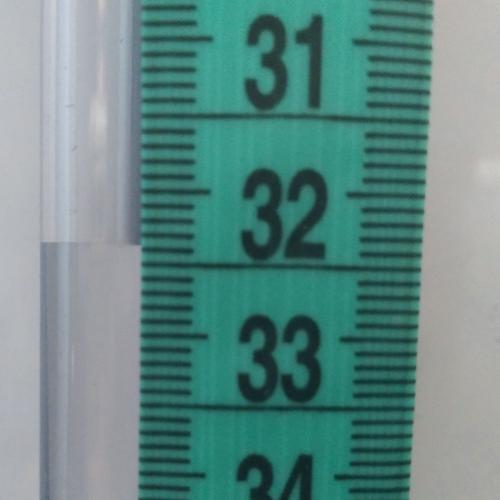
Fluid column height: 32.4 cm